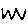
Label: zigzag